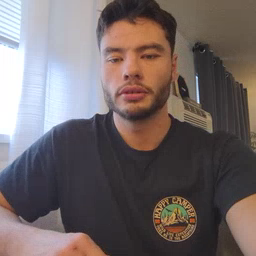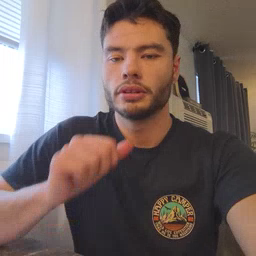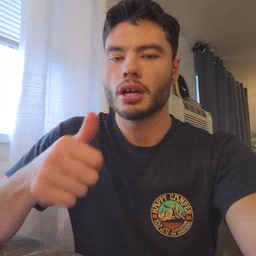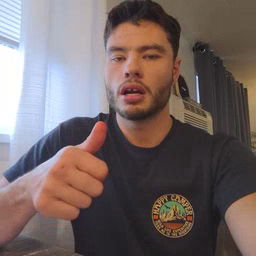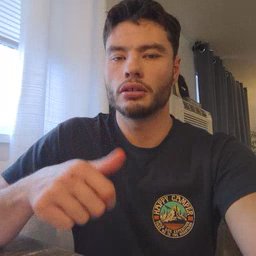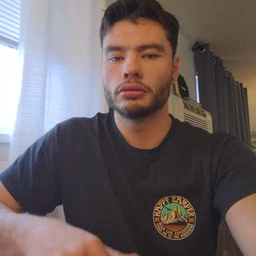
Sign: not